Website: bh-photo
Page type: review-order
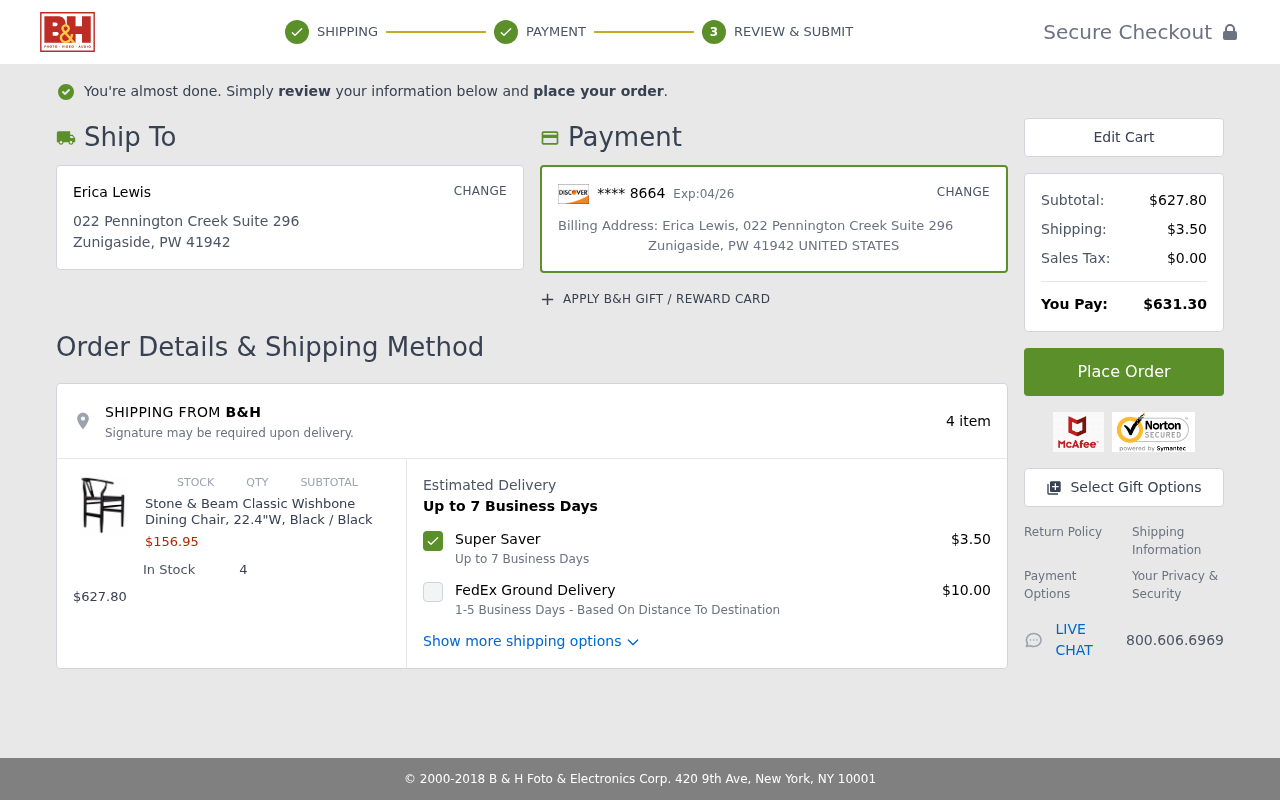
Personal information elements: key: PII_CARD_EXPIRY
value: Exp:04/26
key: PII_CARD_LAST4
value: **** 8664
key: PII_CITY_STATE_ZIP
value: Zunigaside, PW 41942
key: PII_COUNTRY
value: UNITED STATES
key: PII_FULLNAME
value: Erica Lewis
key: PII_FULLNAME2
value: Erica Lewis
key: PII_STREET
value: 022 Pennington Creek Suite 296
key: PII_STREET2
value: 022 Pennington Creek Suite 296
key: PII_CITY_STATE_ZIP2
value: Zunigaside, PW 41942
Product elements: key: PRODUCT1_NAME
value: Stone & Beam Classic Wishbone Dining Chair, 22.4"W, Black / Black
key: PRODUCT1_PRICE
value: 156.95
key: PRODUCT1_QUANTITY
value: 4
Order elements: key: ORDER_NUM_ITEMS
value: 4 item
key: ORDER_SUBTOTAL
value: $627.80
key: ORDER_SHIPPING_COST
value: $3.50
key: ORDER_SHIPPING_ALT
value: $10.00
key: ORDER_SUBTOTAL2
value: $627.80
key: ORDER_SHIPPING_COST2
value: $3.50
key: ORDER_TAX
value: $0.00
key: ORDER_TOTAL
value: $631.30